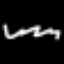
Label: squiggle